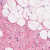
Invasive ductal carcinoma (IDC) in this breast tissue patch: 0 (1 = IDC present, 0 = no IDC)